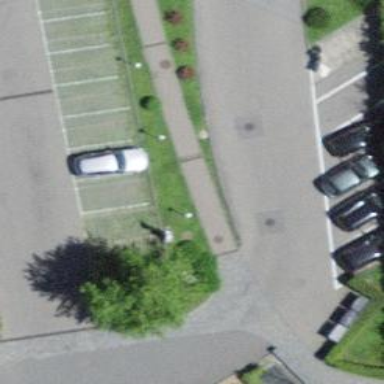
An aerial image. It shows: Charging station.